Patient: sex M, age 49
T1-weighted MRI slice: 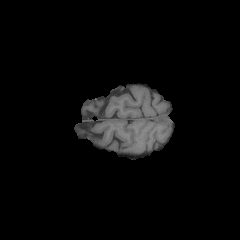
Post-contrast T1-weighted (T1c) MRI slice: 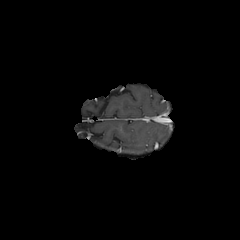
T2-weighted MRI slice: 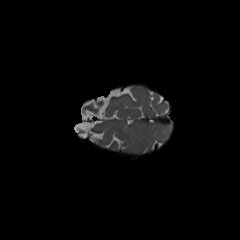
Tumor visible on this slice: no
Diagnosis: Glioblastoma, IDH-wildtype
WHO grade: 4